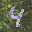
Label: 4